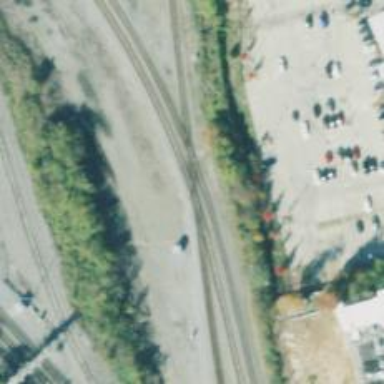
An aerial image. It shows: Railway crossing.